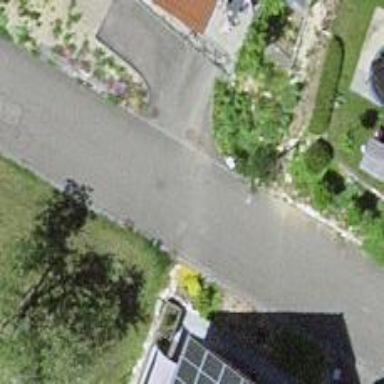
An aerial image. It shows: Paved residential road.